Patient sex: M
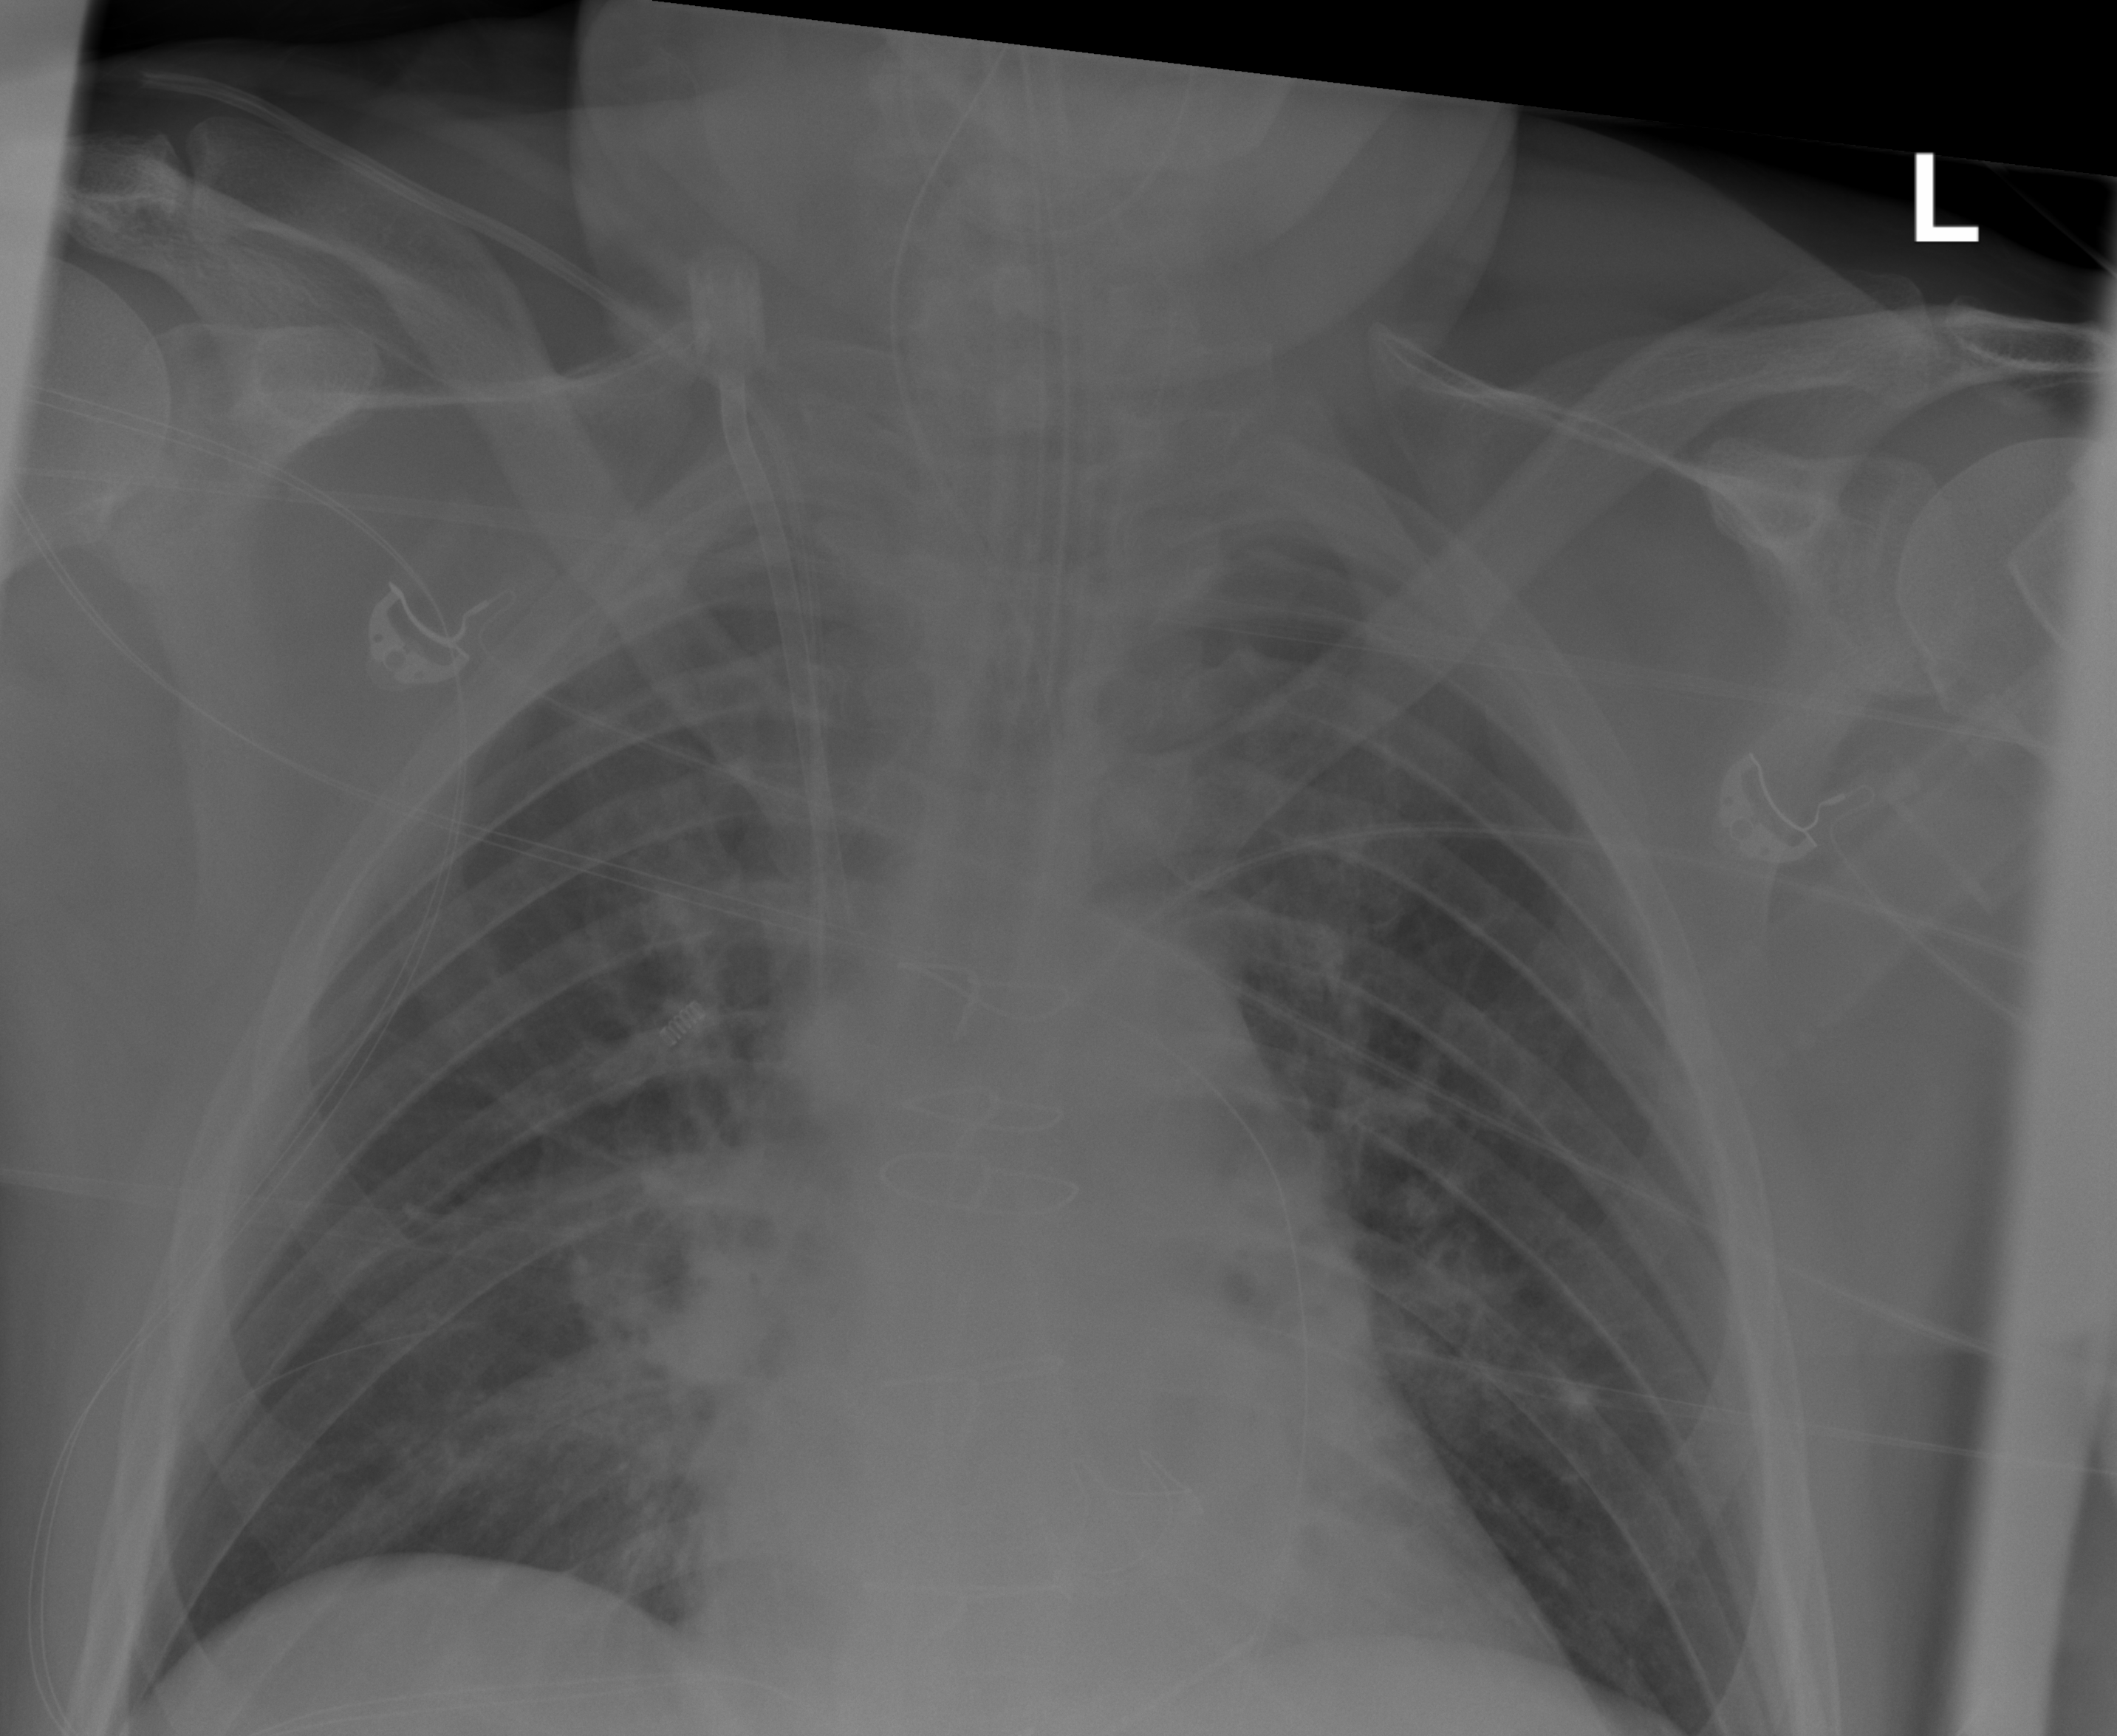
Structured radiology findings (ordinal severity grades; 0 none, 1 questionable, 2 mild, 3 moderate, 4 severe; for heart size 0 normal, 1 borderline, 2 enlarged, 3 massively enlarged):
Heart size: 2
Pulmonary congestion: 2
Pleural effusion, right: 0
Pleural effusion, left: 0
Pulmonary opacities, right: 2
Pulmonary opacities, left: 0
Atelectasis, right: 0
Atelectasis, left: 0